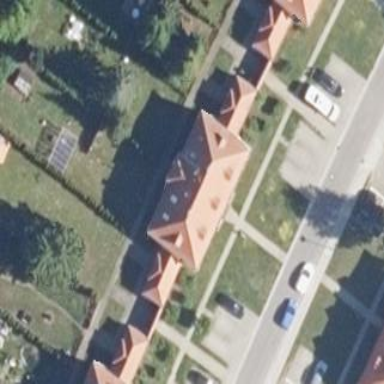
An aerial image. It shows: Residential building with red hipped roof.